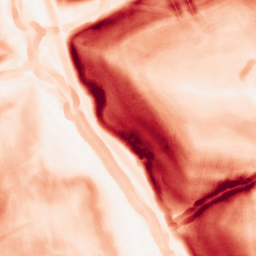
Category: morphological
Decomposition family: morphological_gradient
Decomposition parameters: size: 5
shape: disk
Upsampling method: quadratic
Upsampling parameters: scale: 4
Upsampling scale: 4